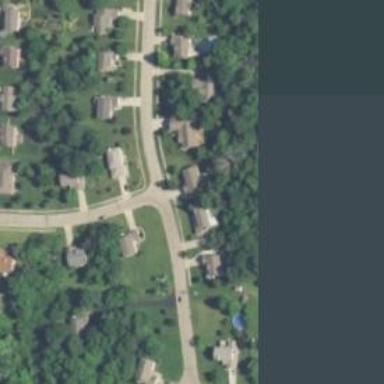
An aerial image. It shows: Residential road.